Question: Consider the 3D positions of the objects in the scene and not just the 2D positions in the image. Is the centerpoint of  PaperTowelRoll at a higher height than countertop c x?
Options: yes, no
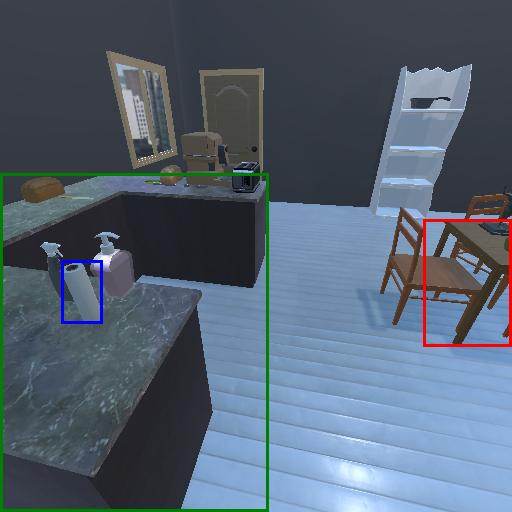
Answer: yes